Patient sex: M
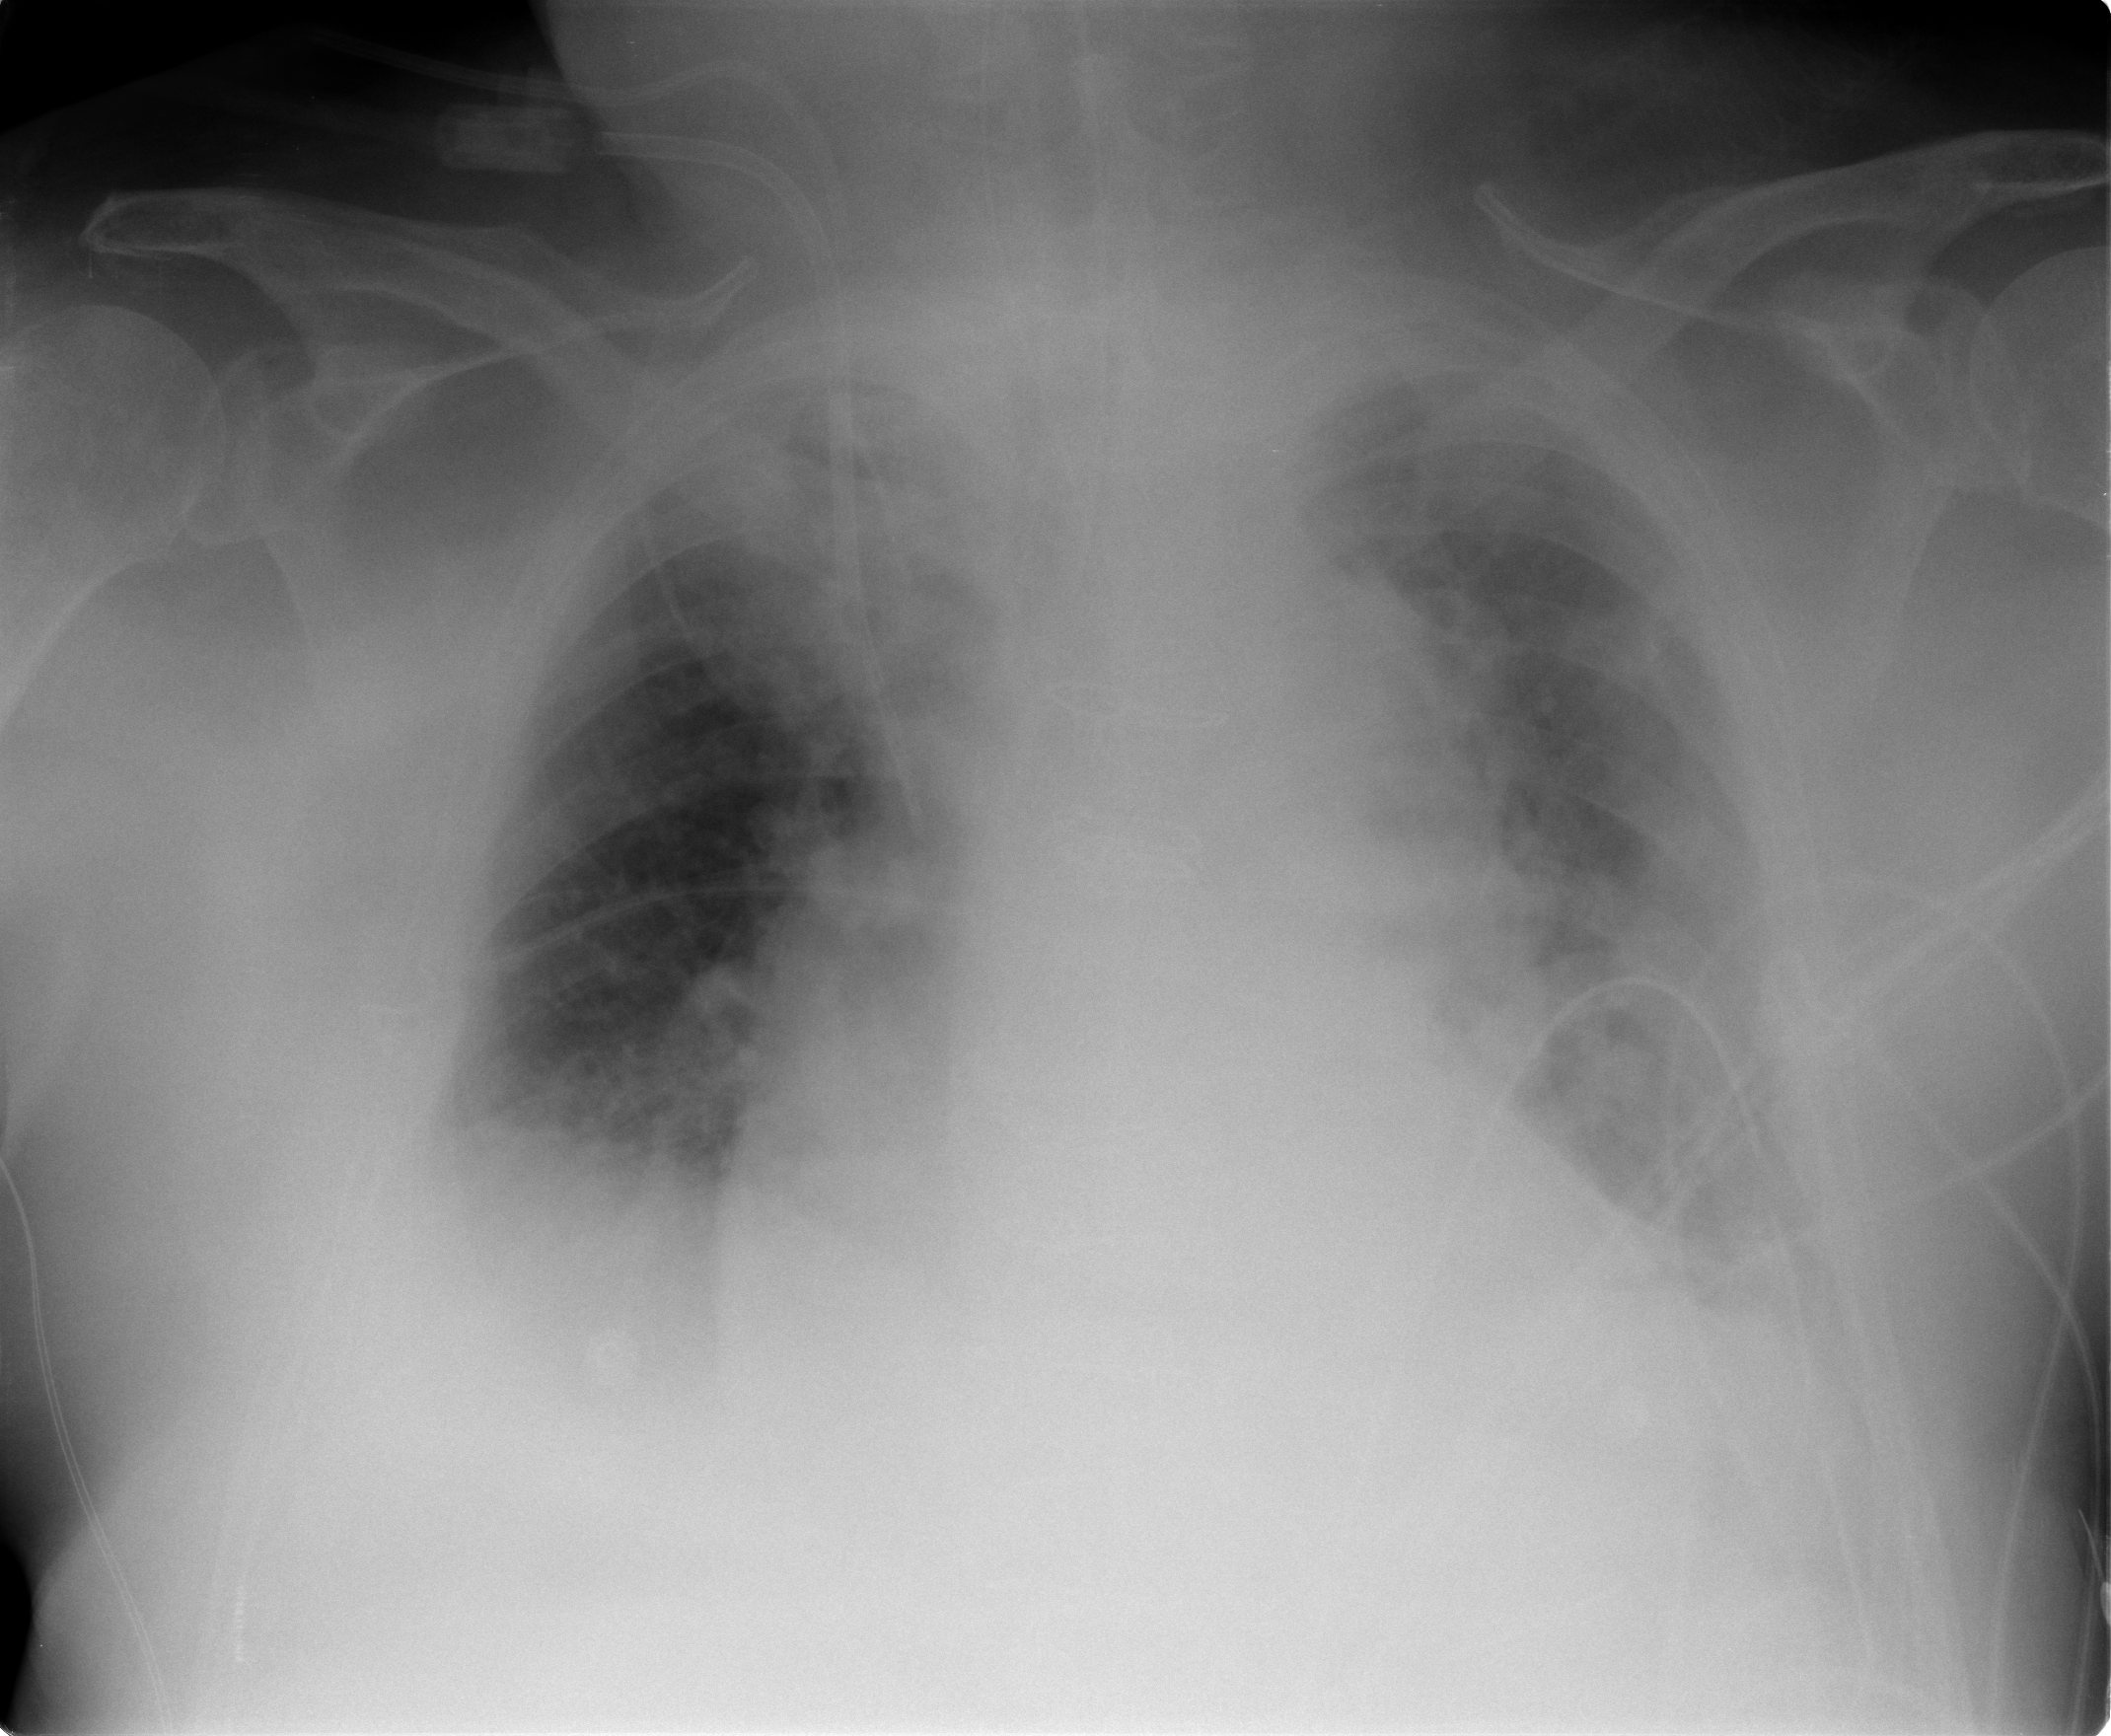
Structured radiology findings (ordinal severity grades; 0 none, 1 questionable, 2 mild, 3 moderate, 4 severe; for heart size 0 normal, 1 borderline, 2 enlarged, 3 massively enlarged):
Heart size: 2
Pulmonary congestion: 2
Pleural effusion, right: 2
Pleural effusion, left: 3
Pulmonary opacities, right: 1
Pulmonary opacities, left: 2
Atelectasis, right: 2
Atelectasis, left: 3